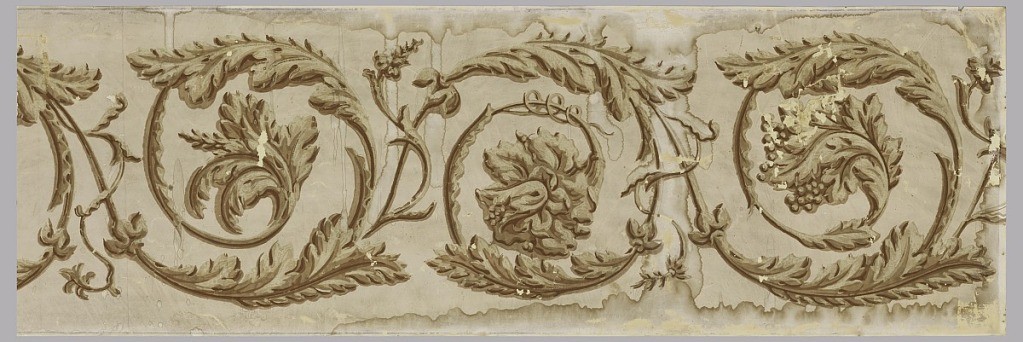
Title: Border
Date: ca. 1830
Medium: Block-printed
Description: Acanthus rinceaux in dark neutral red-orange on field of light neutral red-orange.